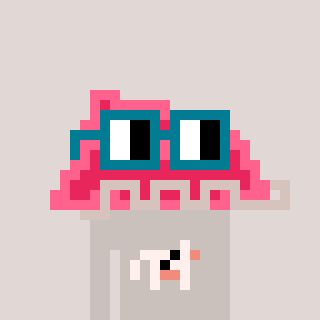
a pixel art character with square dark green glasses, a retainer-shaped head and a foggrey-colored body on a warm background